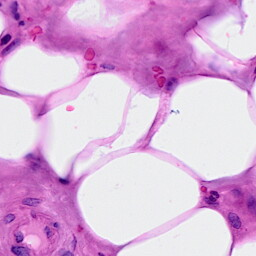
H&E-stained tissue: Breast